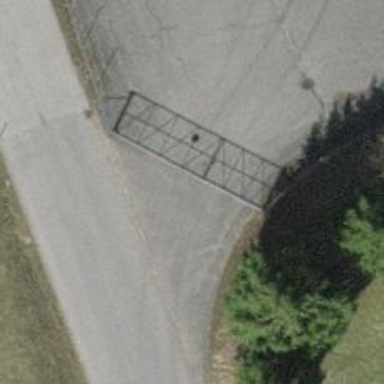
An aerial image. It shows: Gate.